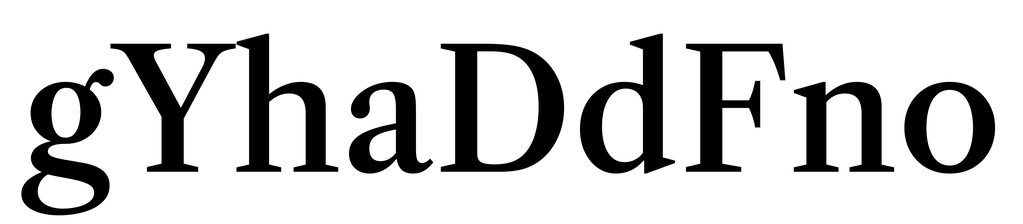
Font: LibreCaslonText_Medium